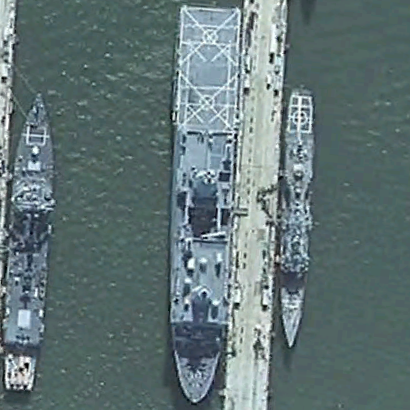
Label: San_Antonio-class_transport_dock